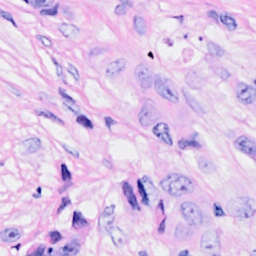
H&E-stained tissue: Breast